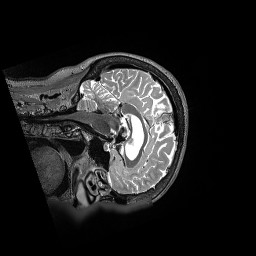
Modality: T2w
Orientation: sagittal
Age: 73
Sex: male